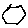
Label: hexagon